Field crop: tomato
Growth stage: 1
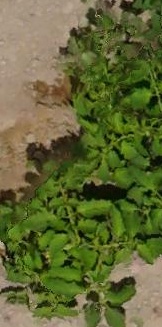
Species: tomato